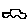
Label: car